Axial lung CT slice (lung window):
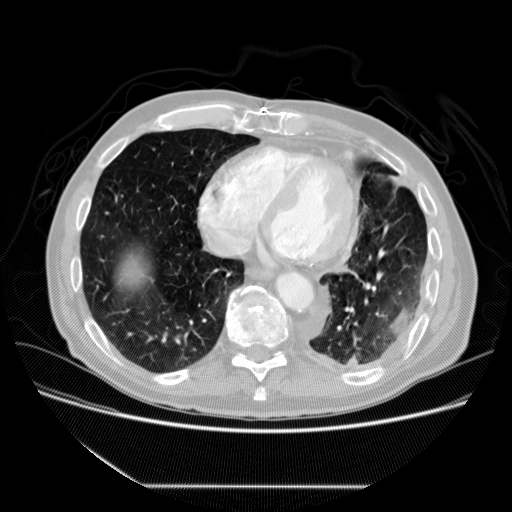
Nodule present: yes
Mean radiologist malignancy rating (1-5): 2